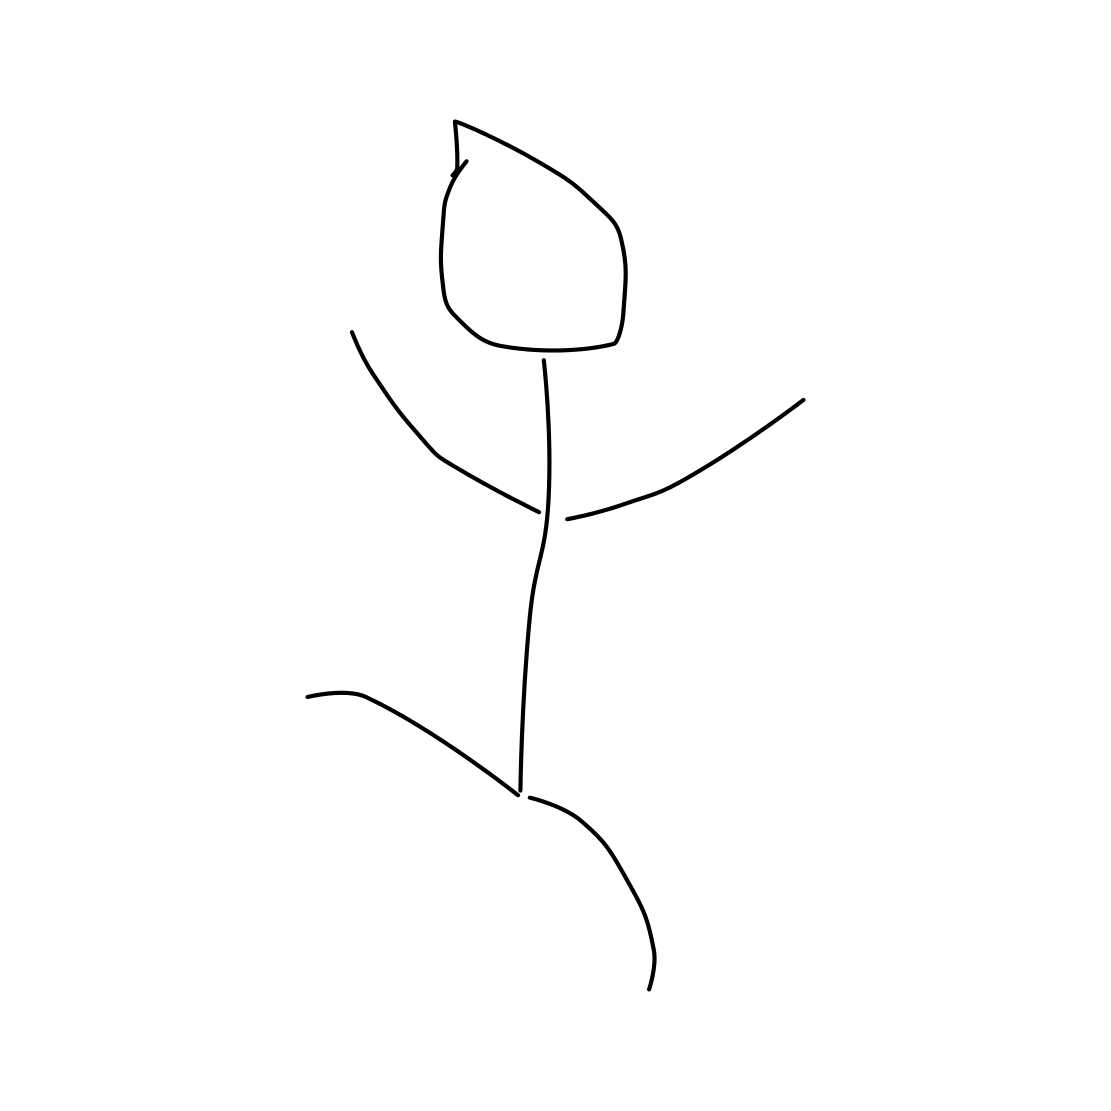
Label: person walking